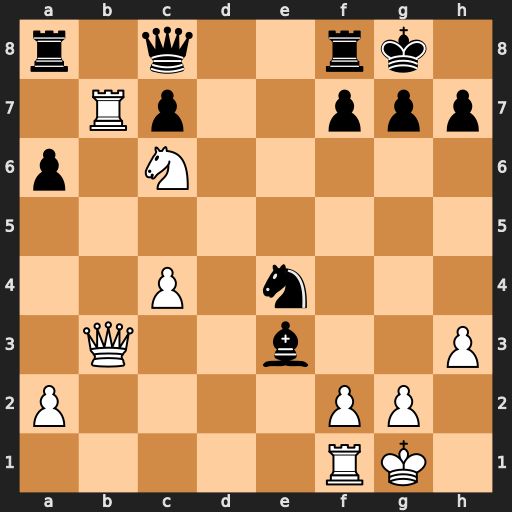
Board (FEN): r1q2rk1/1Rp2ppp/p1N5/8/2P1n3/1Q2b2P/P4PP1/5RK1
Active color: w
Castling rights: -
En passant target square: -
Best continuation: Ne7+ Kh8 Nxc8